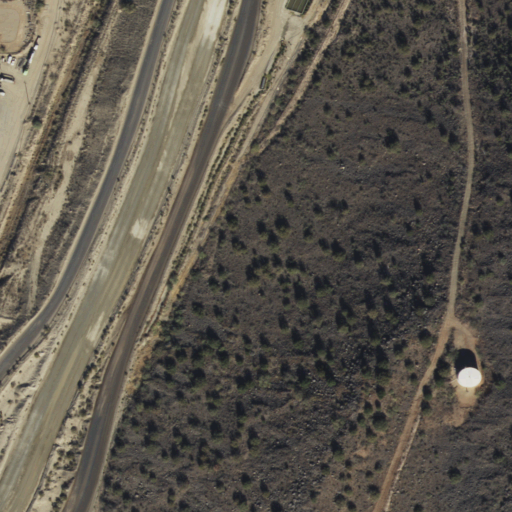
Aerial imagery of mountain in Arizona named Black Mesa containing shrub, open development, and evergreen forest